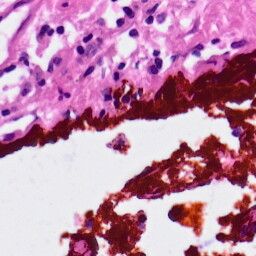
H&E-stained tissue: Lung